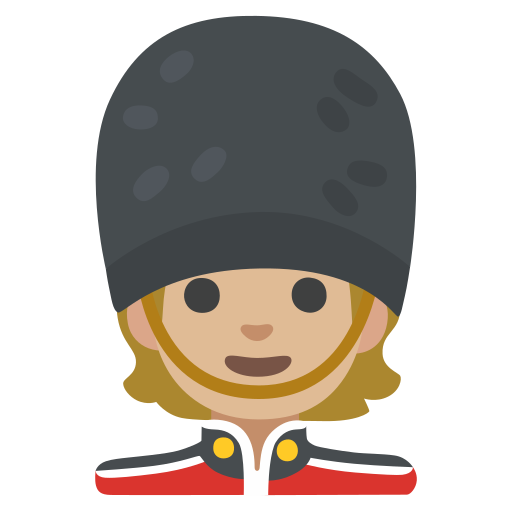
Emoji: 💂🏼